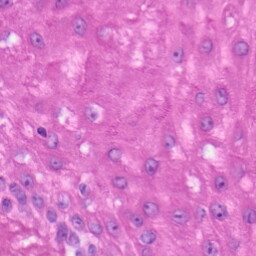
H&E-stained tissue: Skin